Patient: sex F, age 62
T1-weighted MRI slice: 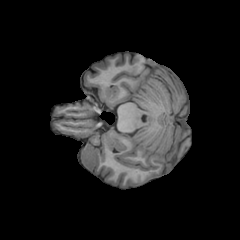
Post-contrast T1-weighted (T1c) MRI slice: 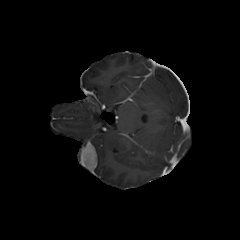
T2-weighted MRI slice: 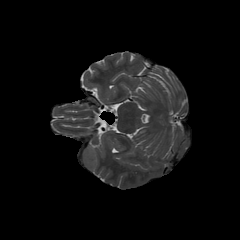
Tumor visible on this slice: no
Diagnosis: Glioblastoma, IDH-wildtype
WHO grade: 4